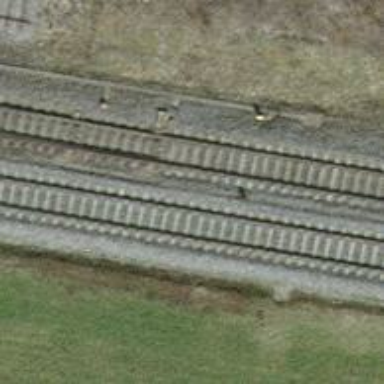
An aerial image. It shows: Single railway track with electrification through contact line.